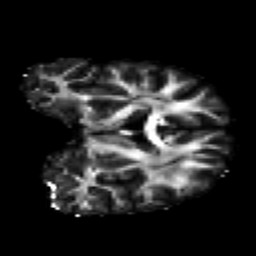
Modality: FA
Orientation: coronal
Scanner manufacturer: ge
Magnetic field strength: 3 T
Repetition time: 7.98 s
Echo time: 0.0701 s